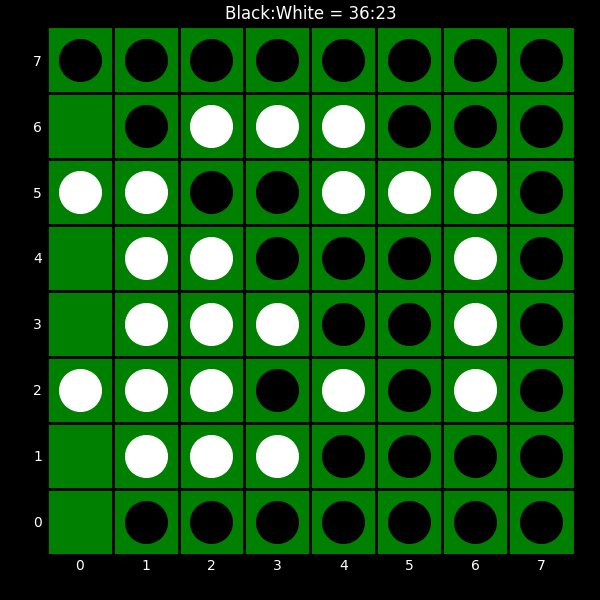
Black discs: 36
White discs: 23